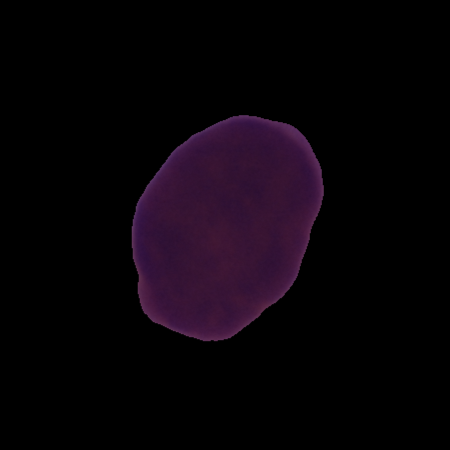
Label: healthy